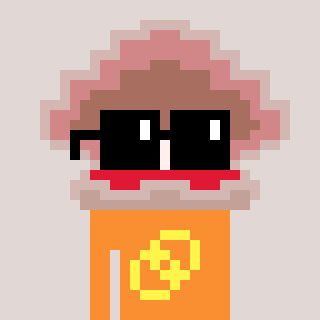
a pixel art character with square black sunglasses, a oyster-shaped head and a orange-colored body on a warm background